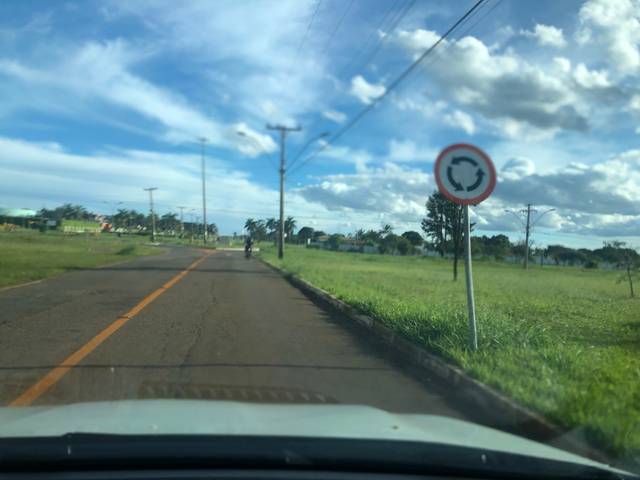
Region: Brazil
Coordinates: -15.898, -47.927